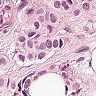
Metastatic tissue present: yes